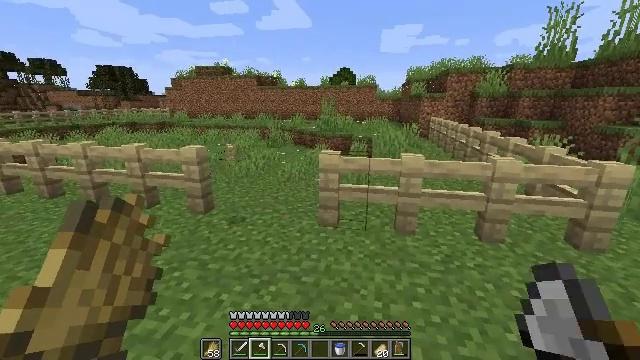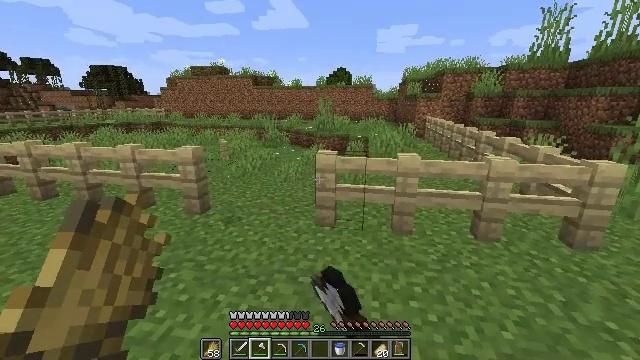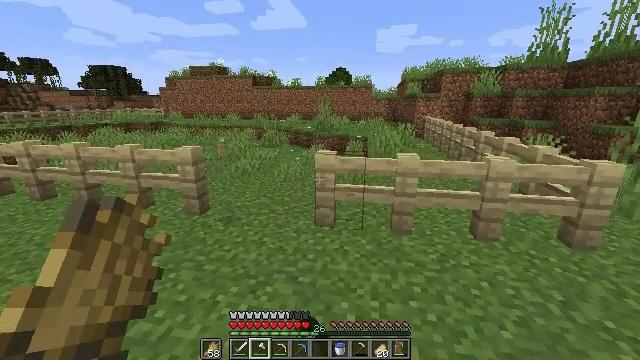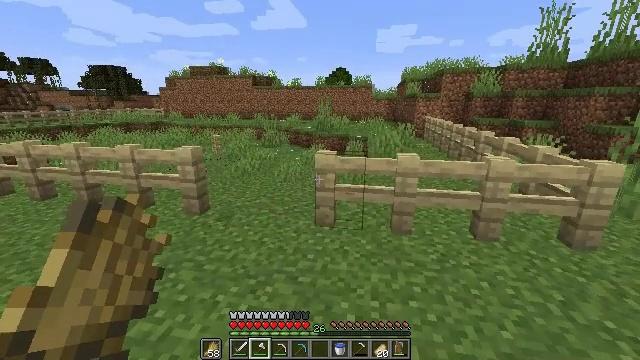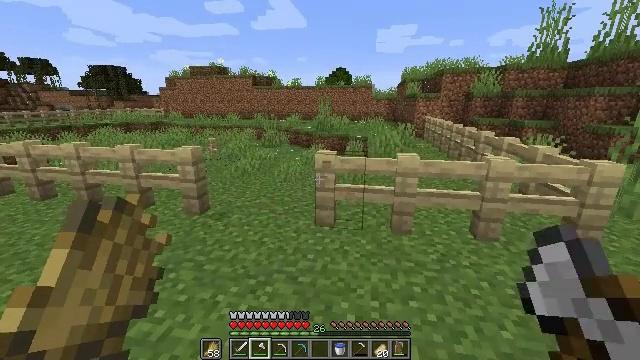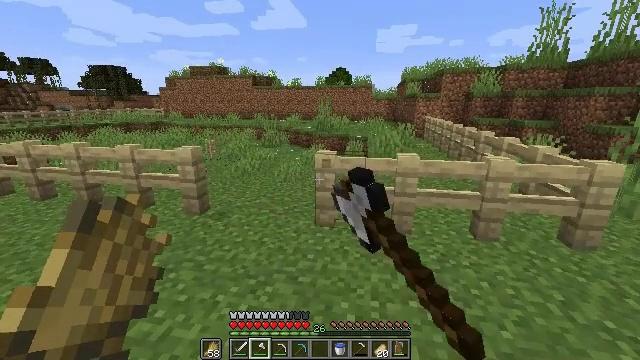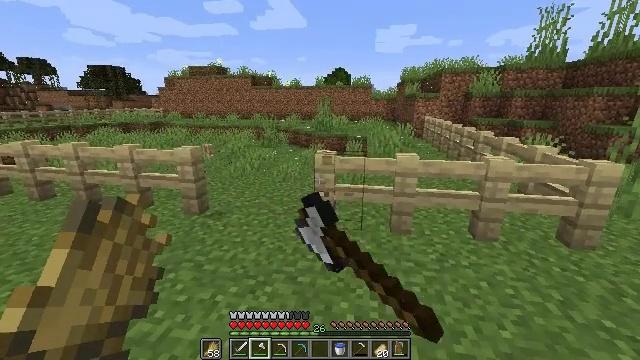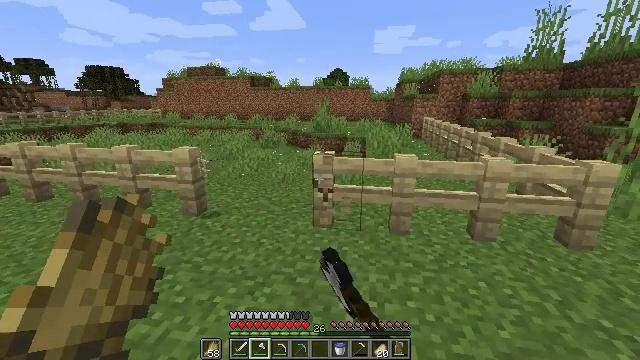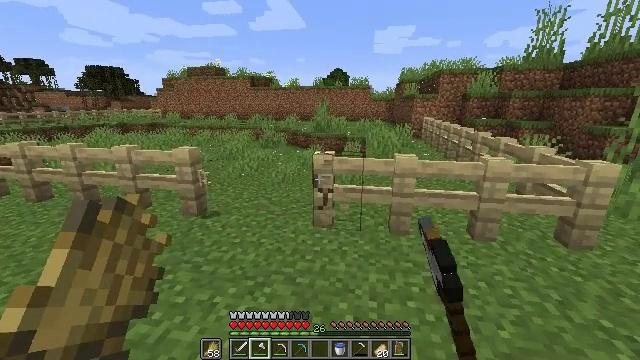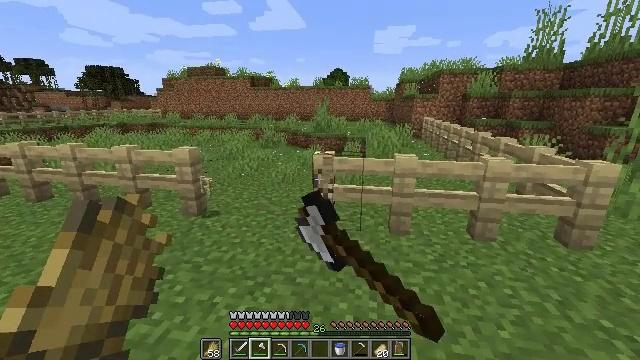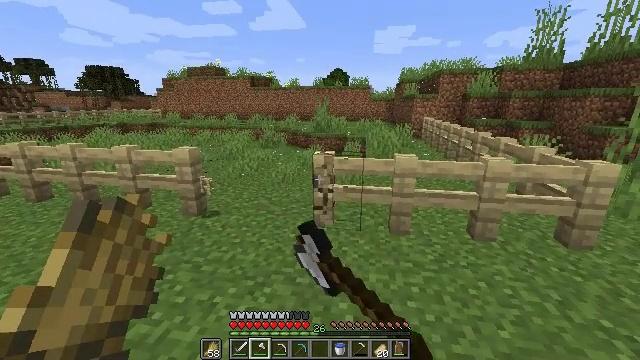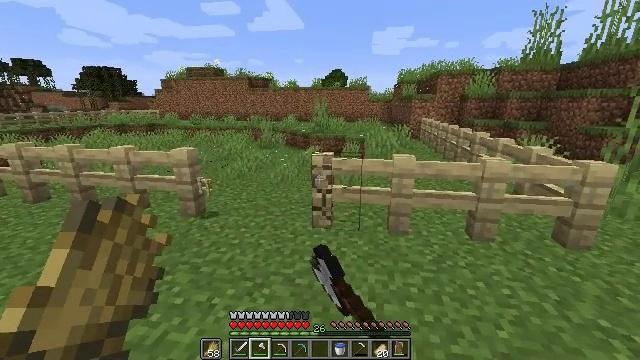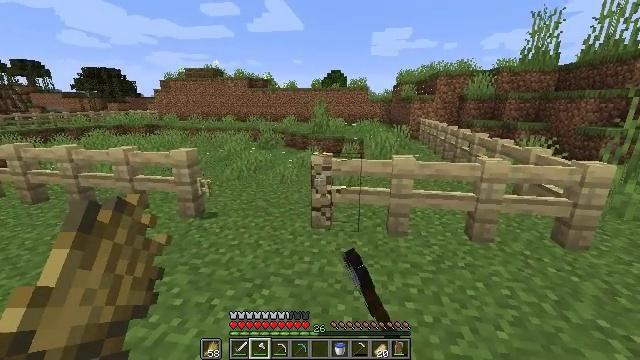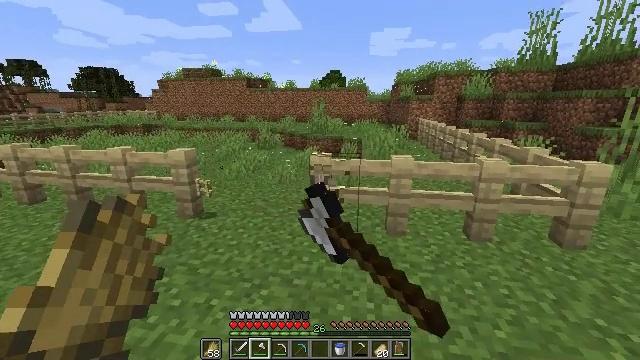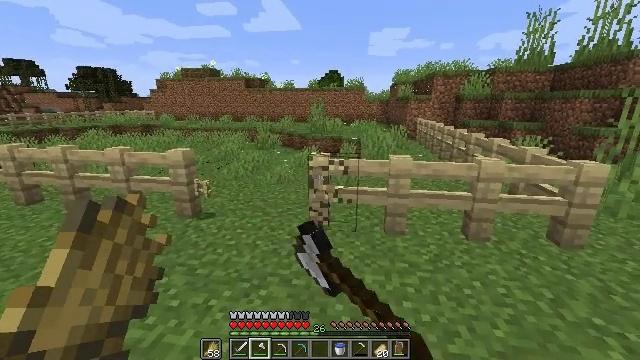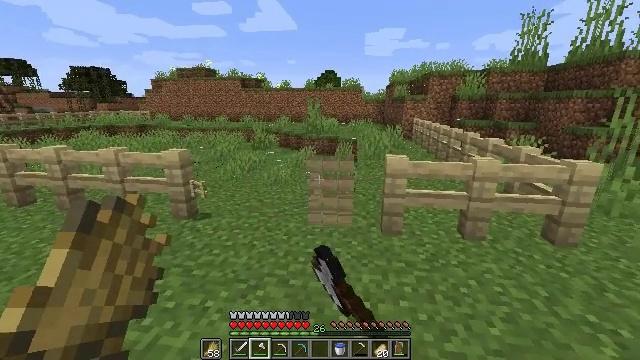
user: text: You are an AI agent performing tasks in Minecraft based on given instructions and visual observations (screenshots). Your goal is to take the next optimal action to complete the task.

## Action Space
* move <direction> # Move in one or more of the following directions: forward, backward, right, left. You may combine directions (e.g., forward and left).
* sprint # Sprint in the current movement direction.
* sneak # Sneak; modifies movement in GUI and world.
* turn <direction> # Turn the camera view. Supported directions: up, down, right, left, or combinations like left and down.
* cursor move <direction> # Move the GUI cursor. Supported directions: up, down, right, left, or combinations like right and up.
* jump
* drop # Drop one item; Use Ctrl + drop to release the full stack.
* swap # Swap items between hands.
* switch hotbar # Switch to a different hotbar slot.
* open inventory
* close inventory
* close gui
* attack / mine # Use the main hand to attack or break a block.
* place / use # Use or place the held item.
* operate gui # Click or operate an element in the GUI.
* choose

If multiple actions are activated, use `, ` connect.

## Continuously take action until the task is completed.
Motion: motion action
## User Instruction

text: Dismantle the birch fence.
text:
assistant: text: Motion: attack / mine
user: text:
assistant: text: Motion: attack / mine
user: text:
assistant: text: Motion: attack / mine
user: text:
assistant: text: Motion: attack / mine
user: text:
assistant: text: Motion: attack / mine
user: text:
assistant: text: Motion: attack / mine
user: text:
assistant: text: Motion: attack / mine
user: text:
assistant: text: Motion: attack / mine
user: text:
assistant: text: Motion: attack / mine
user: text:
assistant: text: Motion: attack / mine
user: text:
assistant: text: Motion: attack / mine
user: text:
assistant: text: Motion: attack / mine
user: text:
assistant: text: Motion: attack / mine
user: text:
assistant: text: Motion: attack / mine
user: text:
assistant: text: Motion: attack / mine
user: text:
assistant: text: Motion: turn right, attack / mine
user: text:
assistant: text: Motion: attack / mine
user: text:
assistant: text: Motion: turn right, attack / mine
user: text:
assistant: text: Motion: turn right, attack / mine
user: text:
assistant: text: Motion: attack / mine